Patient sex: M
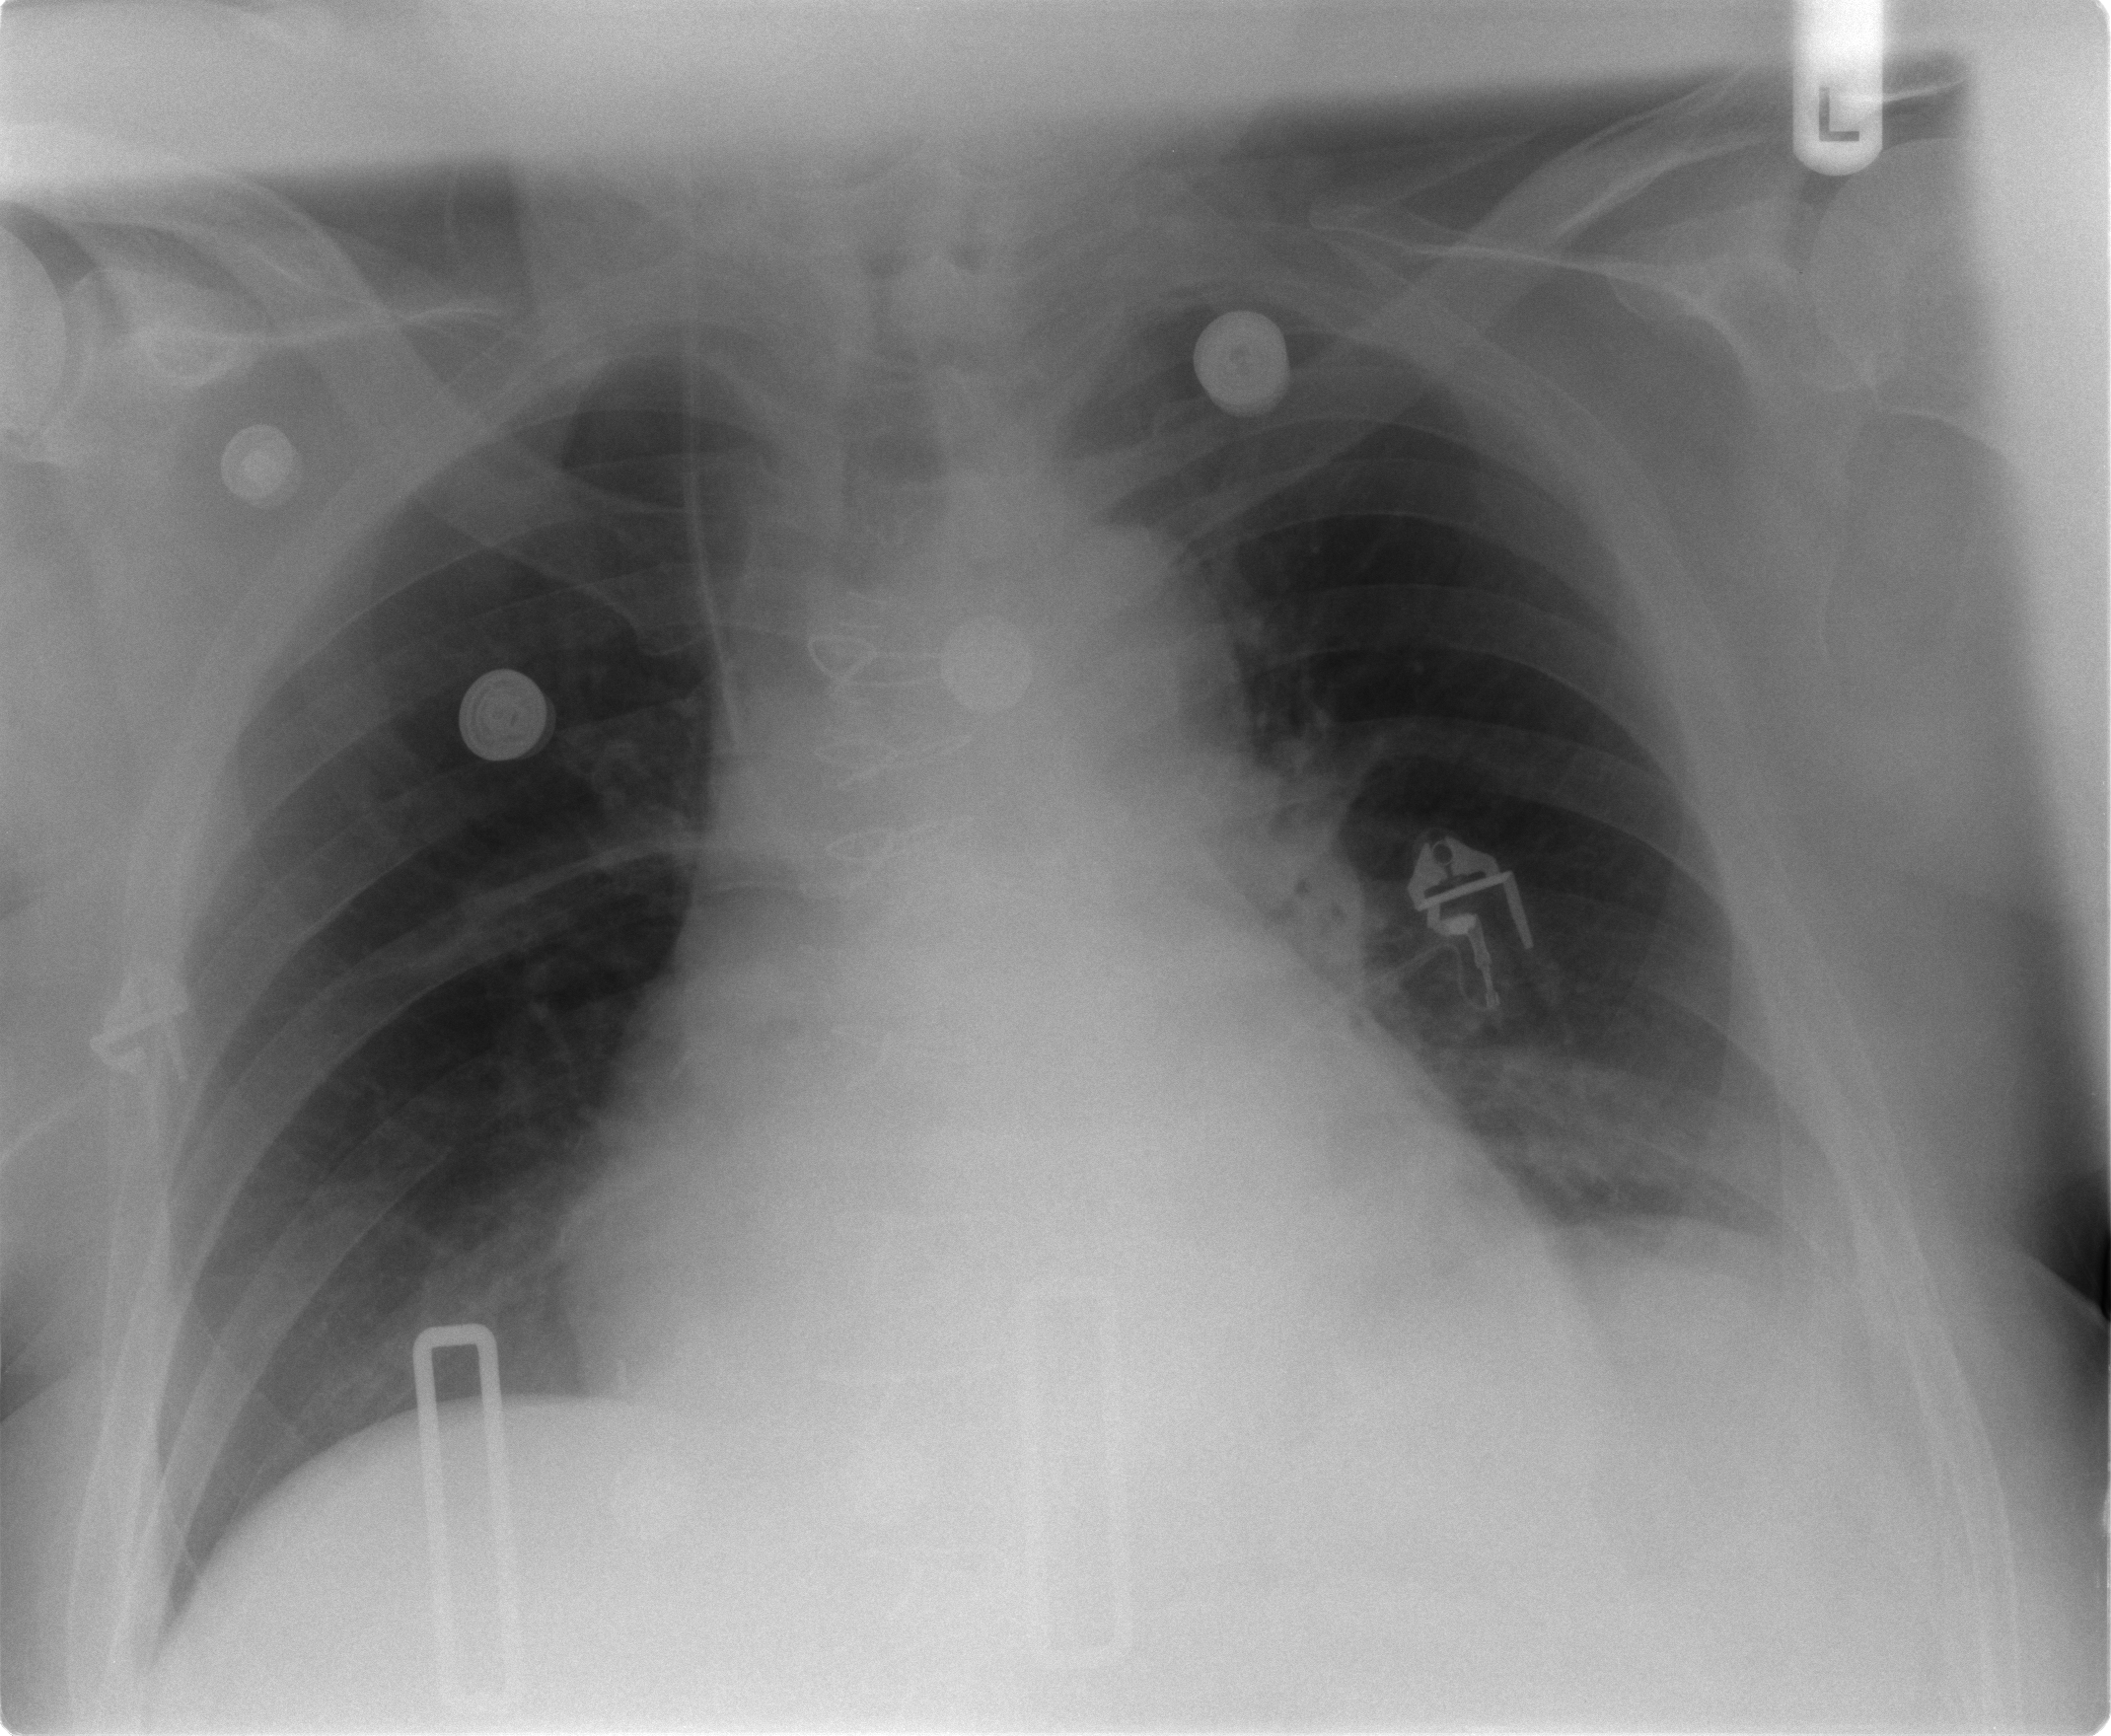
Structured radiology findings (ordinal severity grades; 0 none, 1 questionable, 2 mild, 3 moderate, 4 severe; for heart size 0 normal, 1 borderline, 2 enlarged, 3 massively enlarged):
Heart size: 2
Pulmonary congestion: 1
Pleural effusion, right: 1
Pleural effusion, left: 2
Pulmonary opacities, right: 0
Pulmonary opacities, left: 0
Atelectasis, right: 2
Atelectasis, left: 2